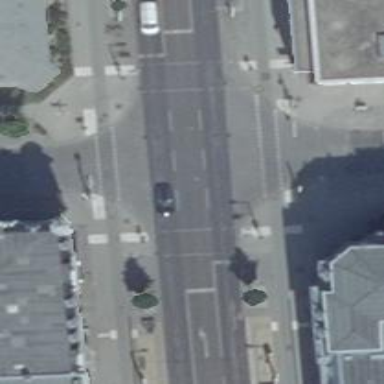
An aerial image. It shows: Traffic signals at road crossing.